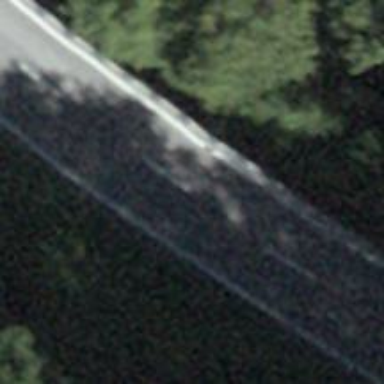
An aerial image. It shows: Tertiary road with asphalt surface.